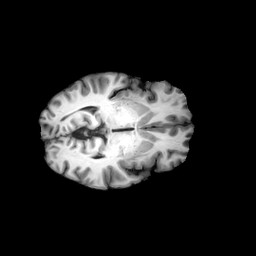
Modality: T1w
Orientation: axial
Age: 52
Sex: female
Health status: ill